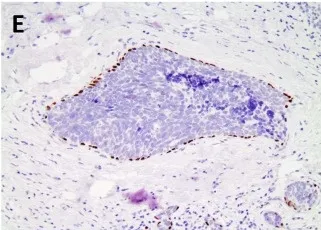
(E)
In situ component with neuroendocrine differentiation p40.
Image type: pathology (immunostaining)